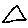
Label: triangle